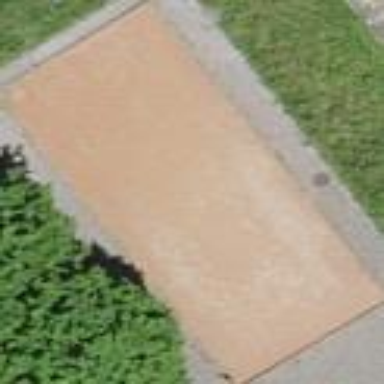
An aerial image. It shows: Pitch for playing boules.